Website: home-depot
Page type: billing-address
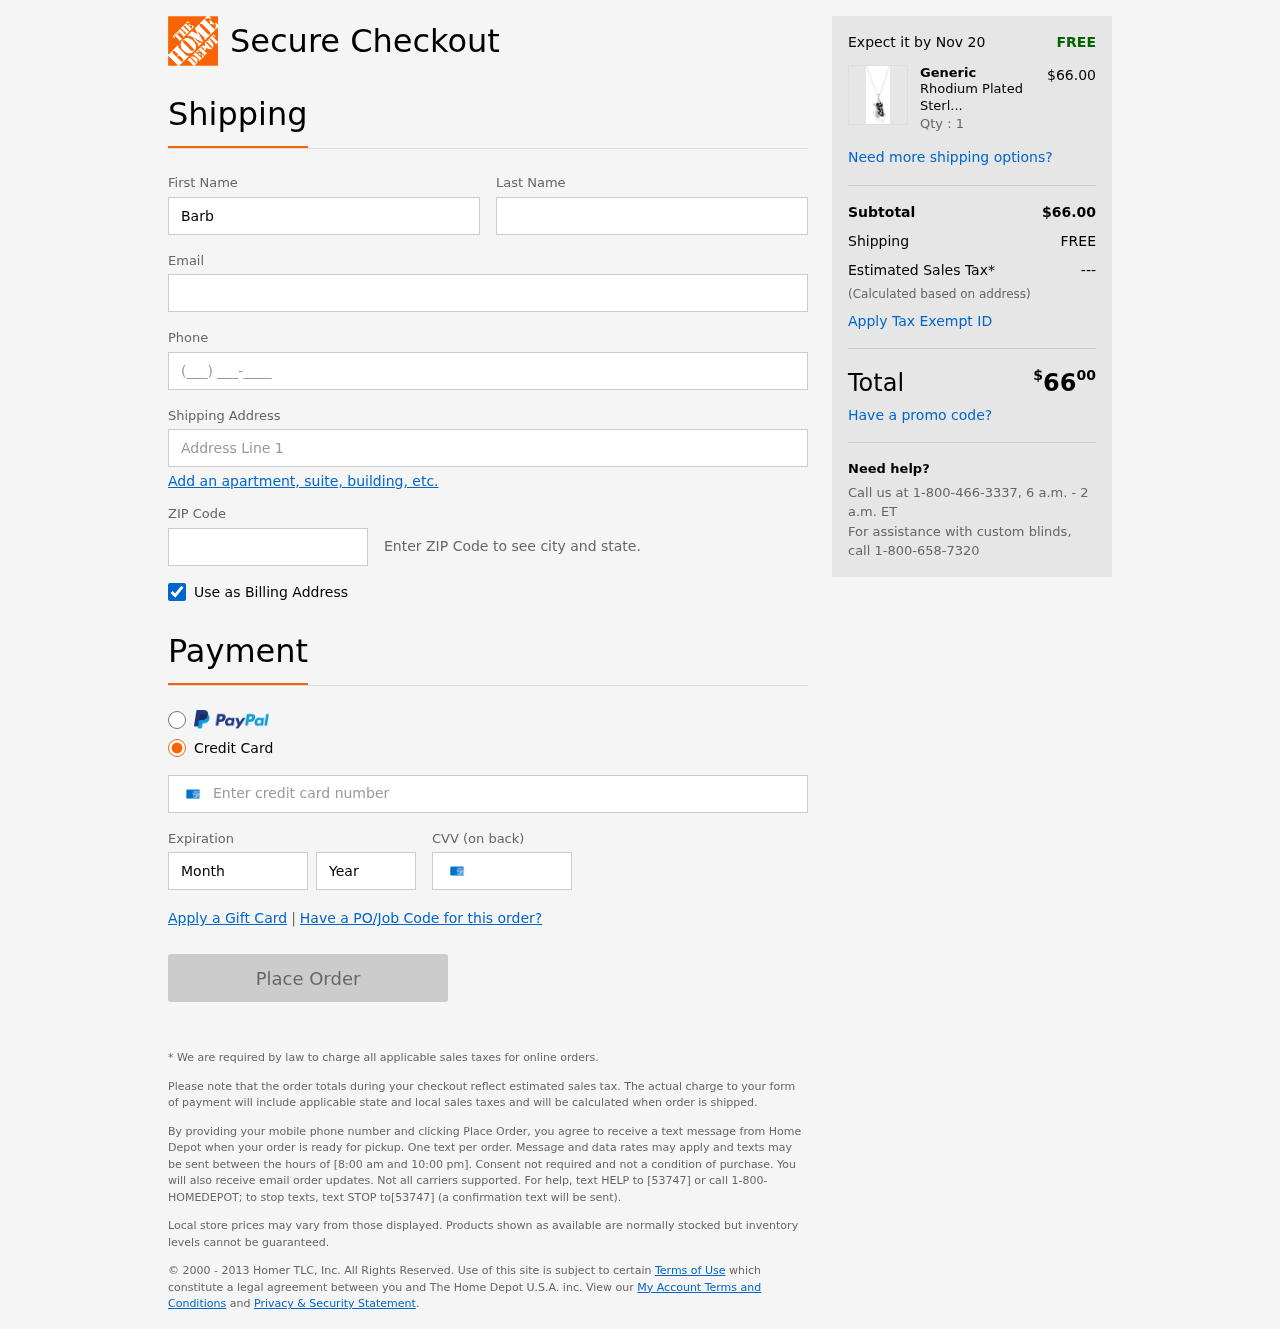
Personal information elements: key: PII_FIRSTNAME
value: Barbara
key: PII_LASTNAME
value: Anderson
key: PII_EMAIL
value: barbaraanderson@yahoo.com
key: PII_PHONE
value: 7773359729
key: PII_STREET
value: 77803 Debra Forks
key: PII_POSTCODE
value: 66990
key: PII_CARD_NUMBER
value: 3466 2812 8086 791
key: PII_CARD_EXPIRY_MONTH
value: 04
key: PII_CARD_CVV
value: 4081
Product elements: key: PRODUCT1_BRAND
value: Generic
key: PRODUCT1_NAME
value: Rhodium Plated Sterling Silver Penguin Pendant Necklace, 18"
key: PRODUCT1_PRICE
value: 66
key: PRODUCT1_QUANTITY
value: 1
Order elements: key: ORDER_DELIVERY_DATE
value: Nov 20
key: ORDER_SUBTOTAL
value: $66.00
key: ORDER_SHIPPING_COST
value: FREE
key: ORDER_TAX
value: ---
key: ORDER_TOTAL2
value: $6600